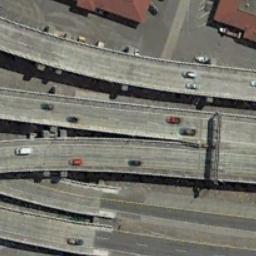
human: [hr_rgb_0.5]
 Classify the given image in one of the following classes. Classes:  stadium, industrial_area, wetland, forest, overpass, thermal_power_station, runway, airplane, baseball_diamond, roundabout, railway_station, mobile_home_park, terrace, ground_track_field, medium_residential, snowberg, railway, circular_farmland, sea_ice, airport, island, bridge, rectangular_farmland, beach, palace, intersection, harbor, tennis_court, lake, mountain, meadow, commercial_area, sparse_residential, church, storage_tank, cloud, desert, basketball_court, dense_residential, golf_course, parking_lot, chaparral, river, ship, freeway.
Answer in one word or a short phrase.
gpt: overpass